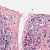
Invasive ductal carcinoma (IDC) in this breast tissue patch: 0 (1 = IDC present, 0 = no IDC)